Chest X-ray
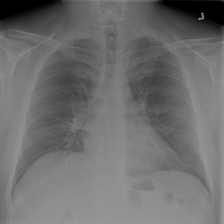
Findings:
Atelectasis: negative
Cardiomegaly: negative
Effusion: negative
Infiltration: positive
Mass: negative
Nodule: negative
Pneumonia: negative
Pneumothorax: negative
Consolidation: negative
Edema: negative
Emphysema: negative
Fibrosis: negative
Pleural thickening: negative
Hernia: negative